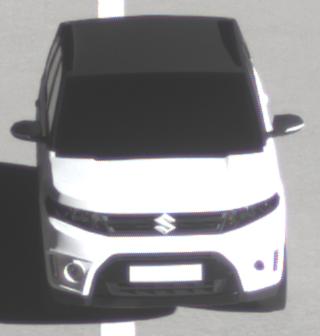
Make: Suzuki
Model: Vitara 1.6
Detailed model: Vitara (LY)
Model produced from: 2015/04
Model produced until: 2018/08
Doors: 5
Color: white
Road condition: dry road
Daytime: morning or afternoon
Contrast: high contrast